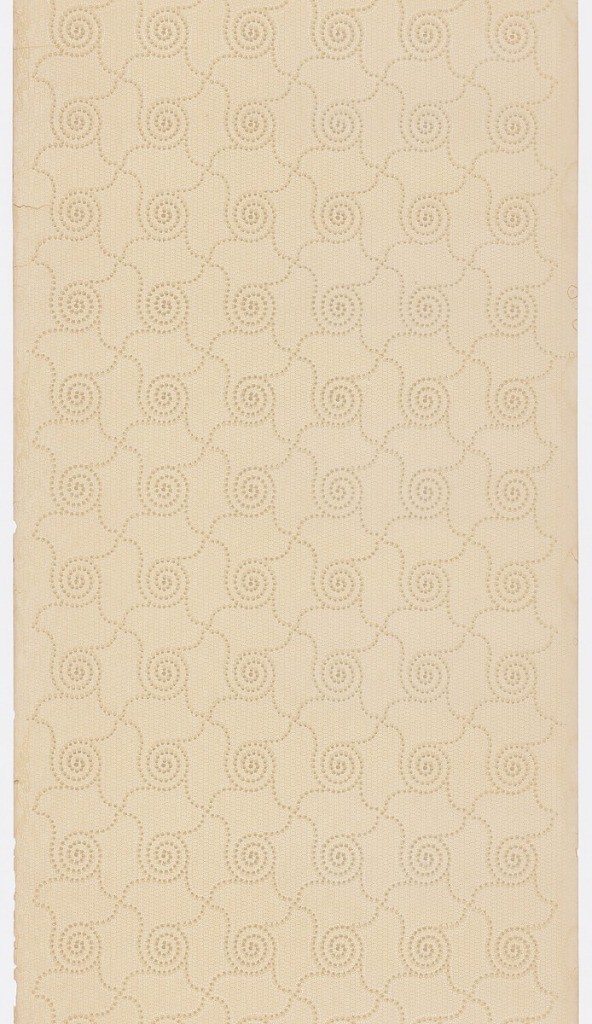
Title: Ceiling paper
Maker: Liberty Wall Paper Company, Schuylerville, New York
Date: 1905–1915
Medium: Machine-printed paper, liquid mica
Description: Repeating spiral motif, with four "legs" that connect to other spirals. Printed in brown and mica on tan ground.